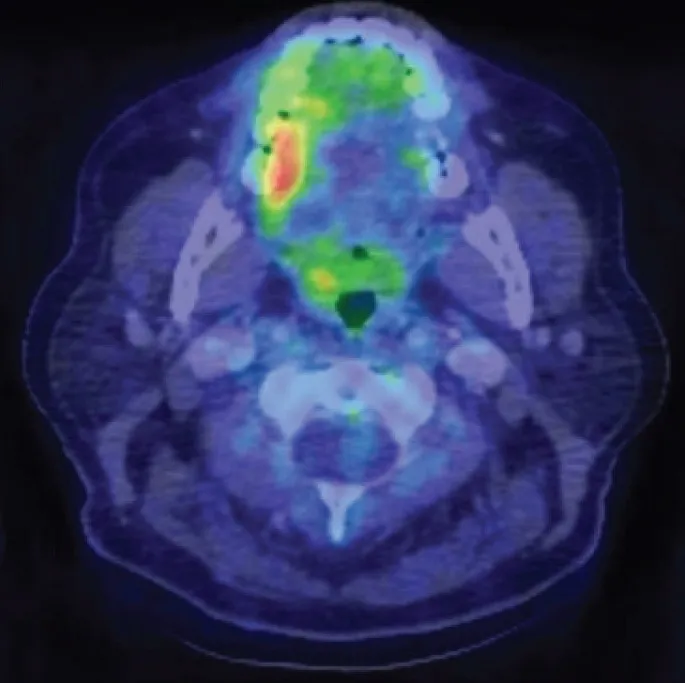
FDG PET/CT showing an increased uptake on the right side of the mouth corresponding to the right side of the tongue and cheek.
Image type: radiology (pet)